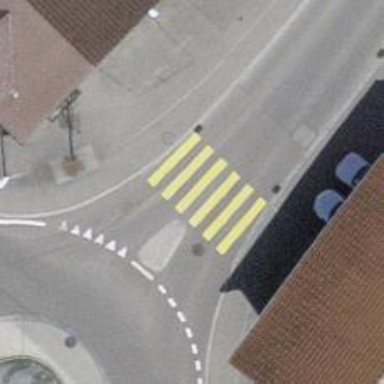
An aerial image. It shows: Uncontrolled zebra crossing on the road.